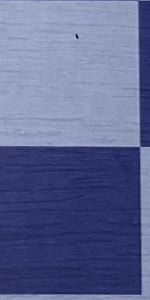
Label: Empty